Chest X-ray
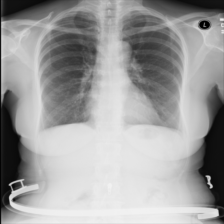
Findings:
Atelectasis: negative
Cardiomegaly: negative
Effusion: negative
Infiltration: negative
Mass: negative
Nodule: negative
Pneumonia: negative
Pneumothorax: negative
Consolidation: negative
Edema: negative
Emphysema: negative
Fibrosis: negative
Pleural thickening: negative
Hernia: negative